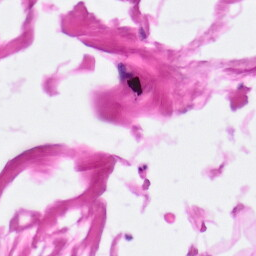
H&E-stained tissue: Pancreatic